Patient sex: M
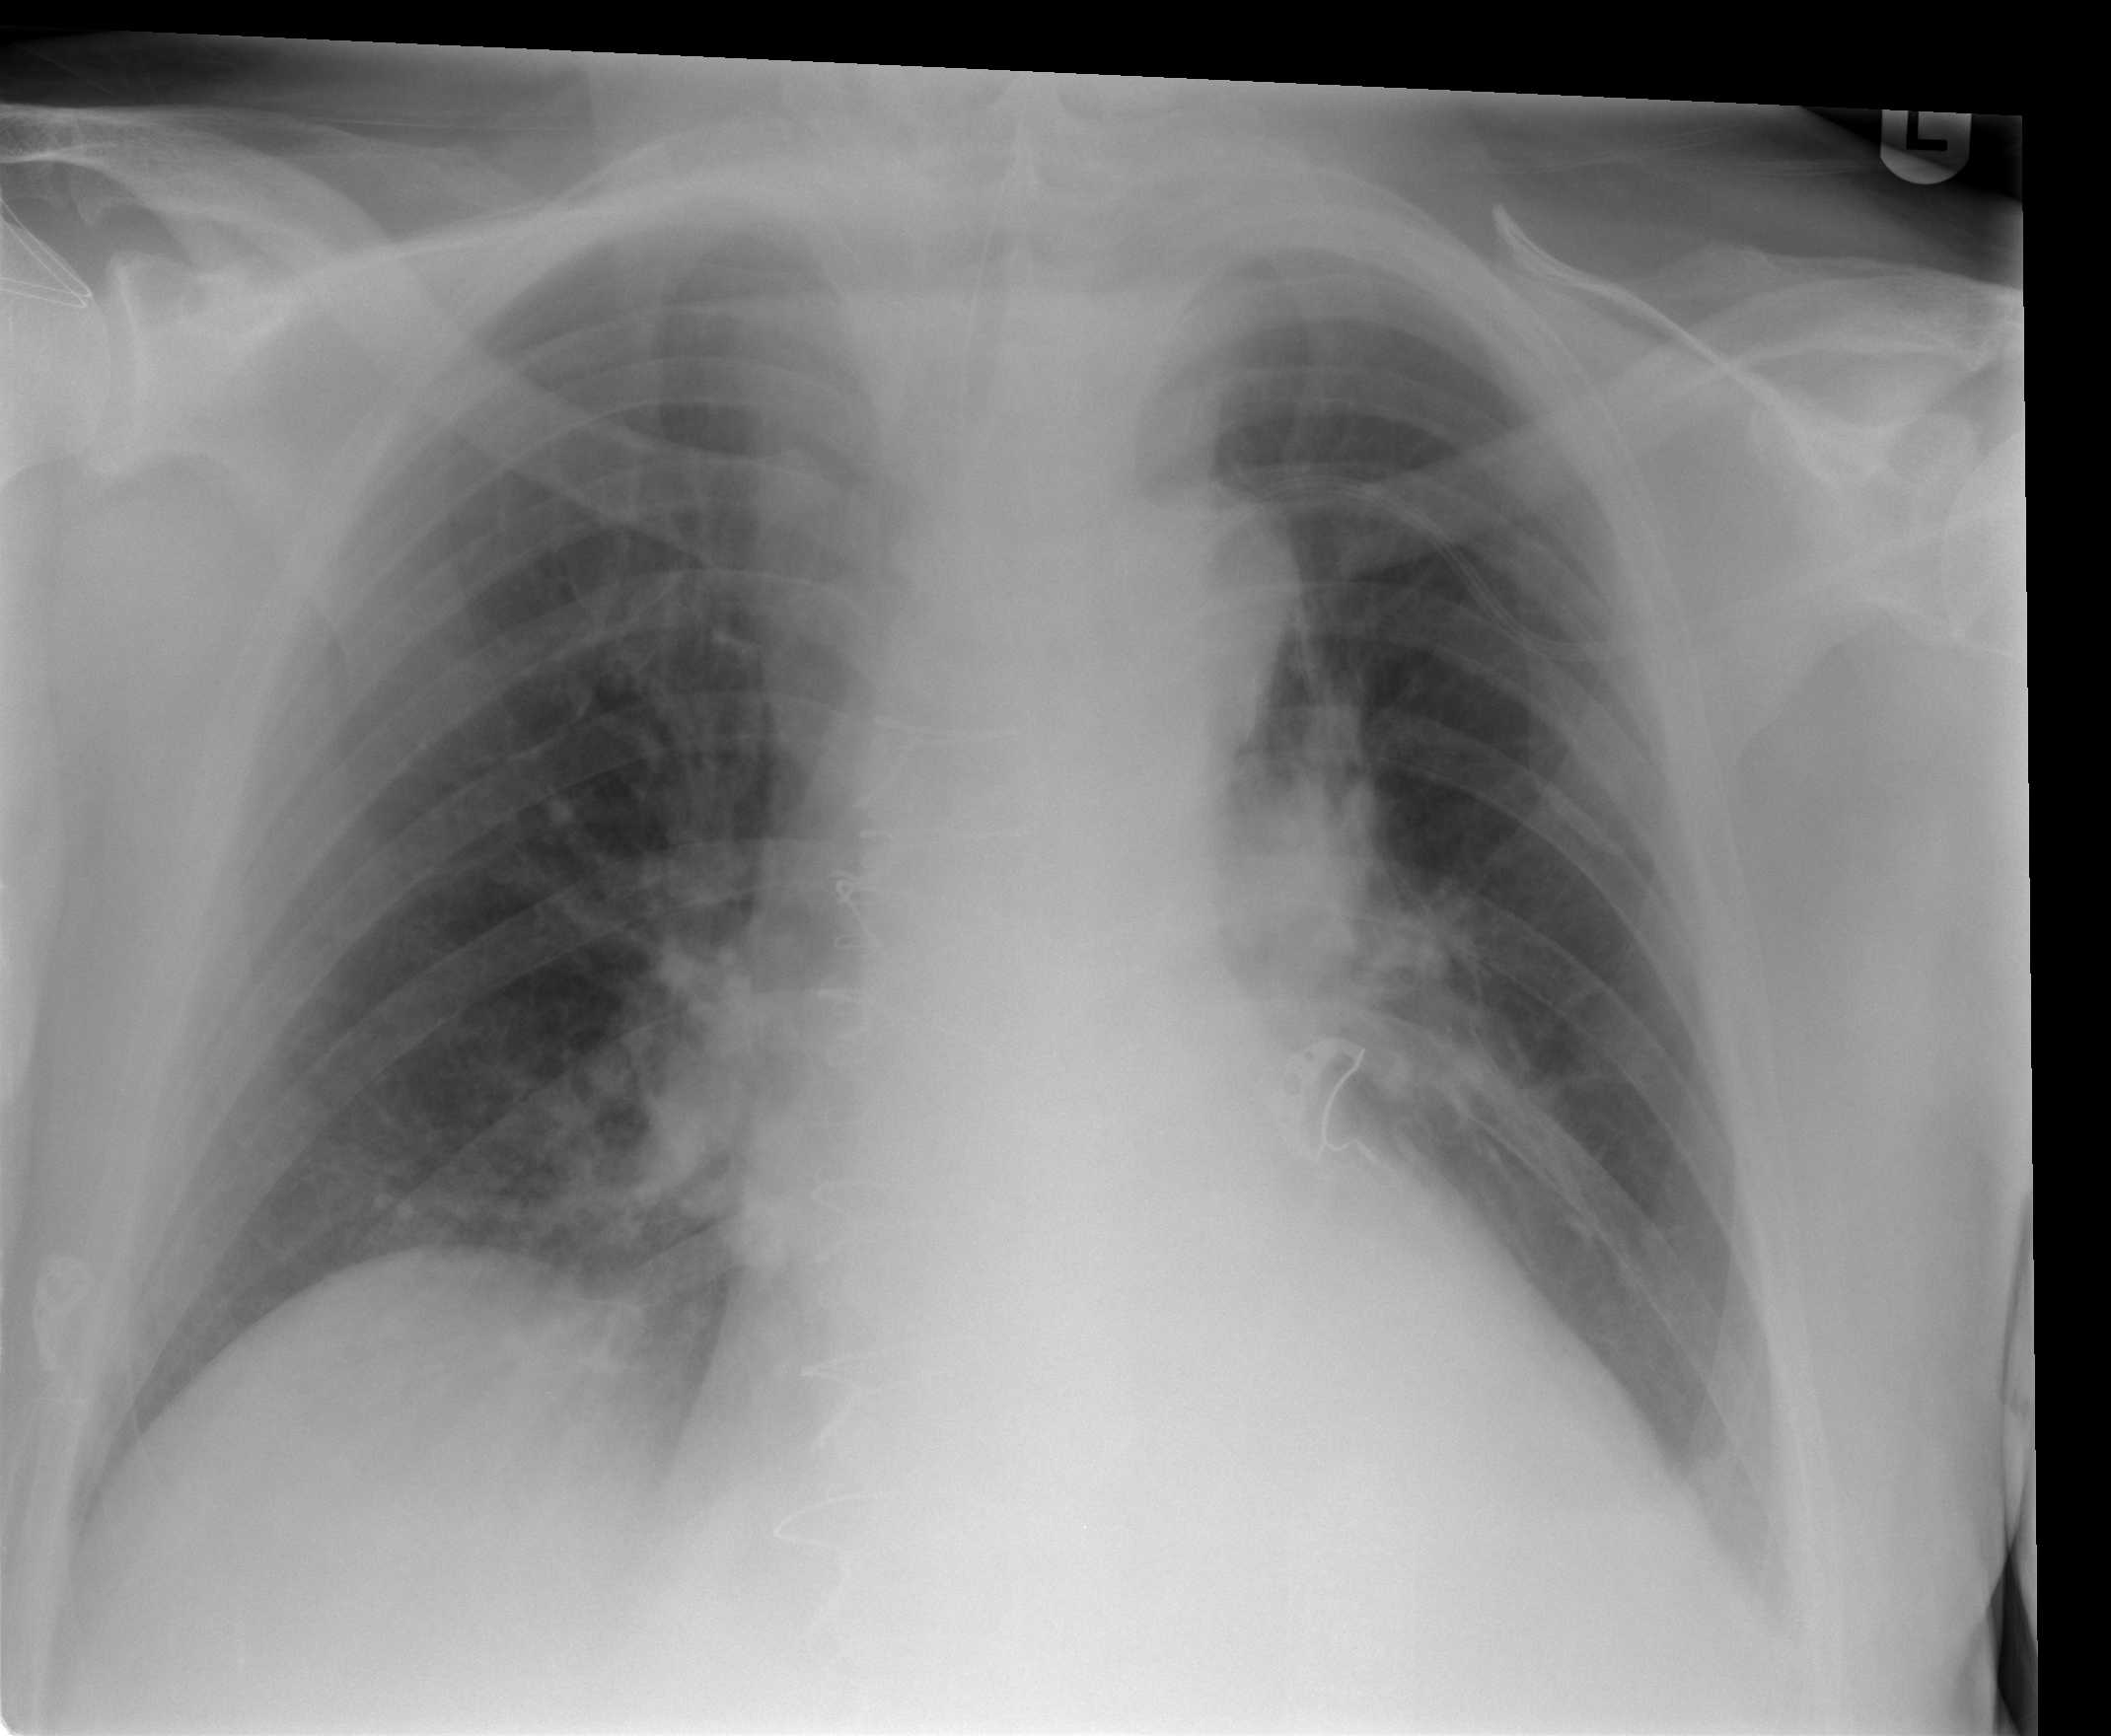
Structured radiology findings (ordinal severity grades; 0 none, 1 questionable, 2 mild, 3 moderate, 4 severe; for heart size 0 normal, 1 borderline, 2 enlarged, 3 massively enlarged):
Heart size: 0
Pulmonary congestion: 2
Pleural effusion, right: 0
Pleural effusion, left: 2
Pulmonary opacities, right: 0
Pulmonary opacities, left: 0
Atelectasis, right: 2
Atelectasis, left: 2